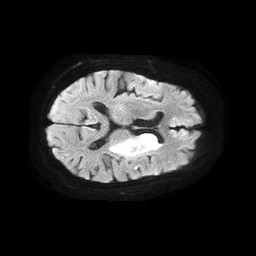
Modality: TRACE
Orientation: axial
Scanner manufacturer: philips
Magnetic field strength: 1.5 T
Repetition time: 4.6 s
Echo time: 0.09059 s